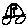
Label: car